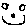
Label: smiley face